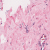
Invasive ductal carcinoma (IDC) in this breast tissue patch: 0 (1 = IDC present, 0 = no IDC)